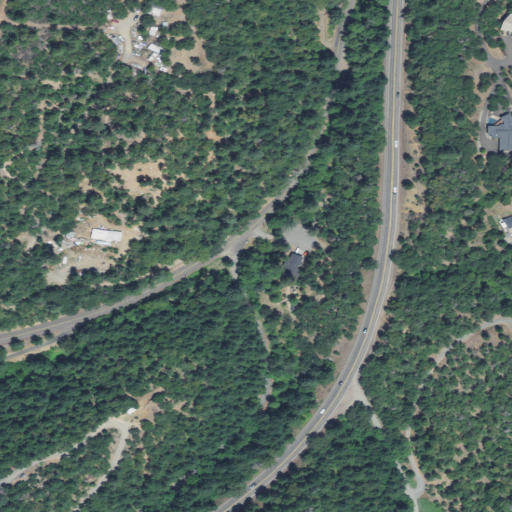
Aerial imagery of valley in Oregon named Miller Gulch containing evergreen forest, open development, mixed forest, low intensity development, and shrub